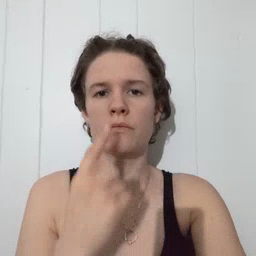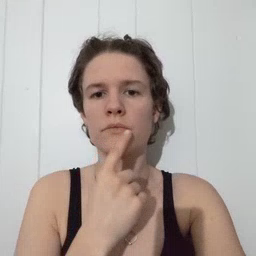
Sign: lips